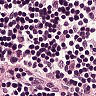
Metastatic tissue present: no